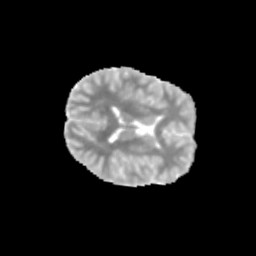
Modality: MD
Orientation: axial
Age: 11
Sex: female
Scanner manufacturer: siemens
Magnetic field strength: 3 T
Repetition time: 3.8 s
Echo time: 0.07 s